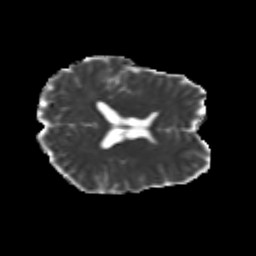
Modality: MD
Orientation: axial
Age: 20
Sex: female
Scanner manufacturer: siemens
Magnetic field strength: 3 T
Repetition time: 3.5 s
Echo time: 0.104 s